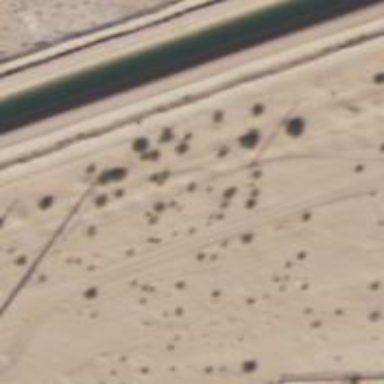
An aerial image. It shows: Power pole.